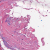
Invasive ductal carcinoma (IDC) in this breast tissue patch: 0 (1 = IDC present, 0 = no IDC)